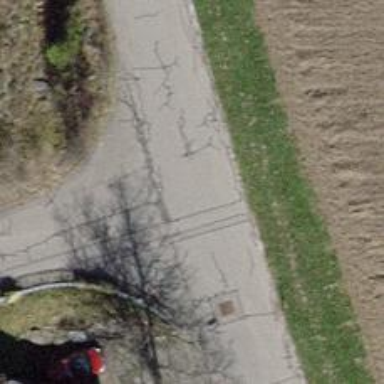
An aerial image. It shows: Asphalt road in residential area.